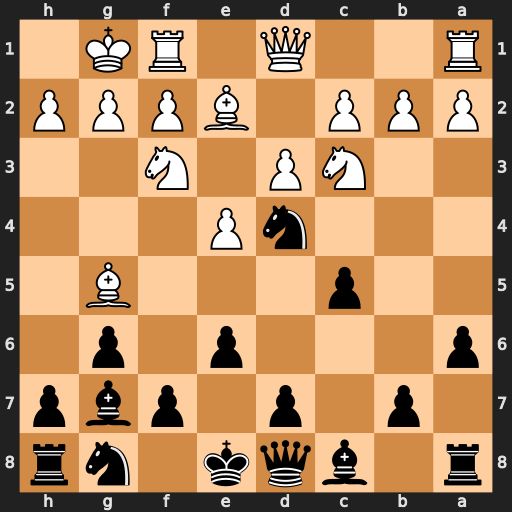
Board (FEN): r1bqk1nr/1p1p1pbp/p3p1p1/2p3B1/3nP3/2NP1N2/PPP1BPPP/R2Q1RK1
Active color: b
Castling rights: kq
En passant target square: -
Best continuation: Nxf3+ Bxf3 Qxg5